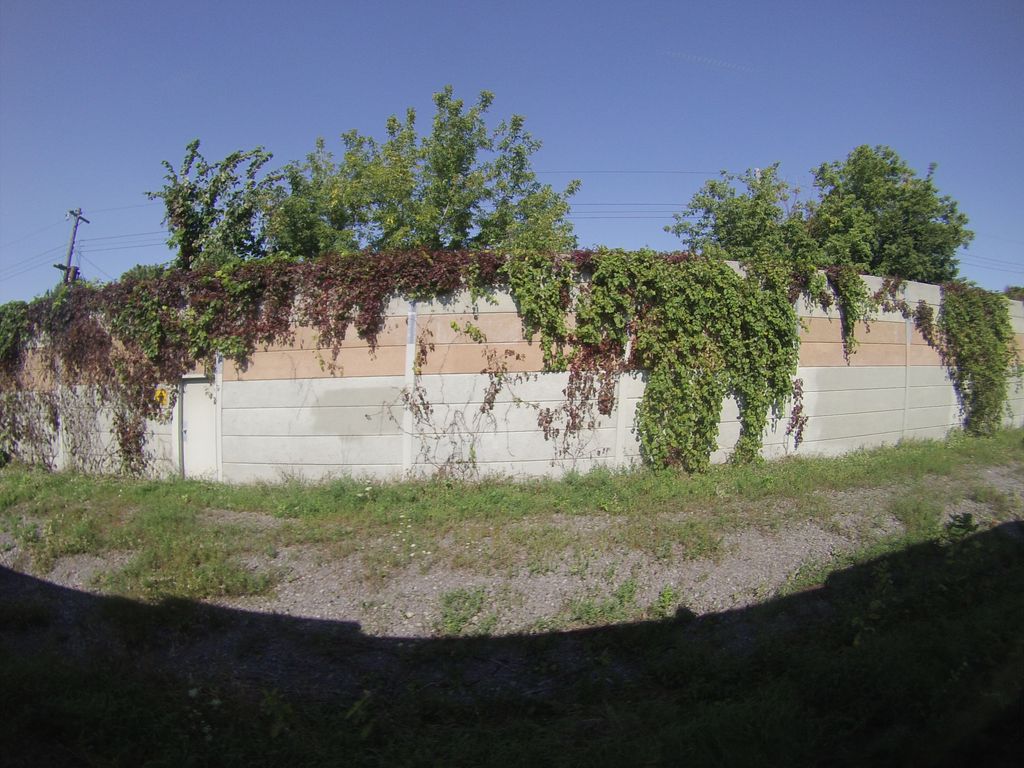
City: ottawa-gatineau